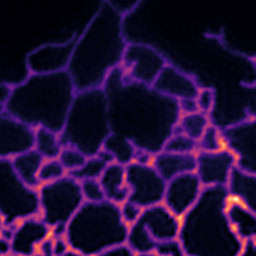
Label: Super-resolution ER image